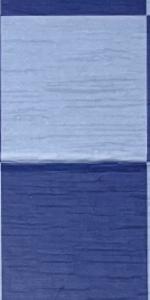
Label: Empty